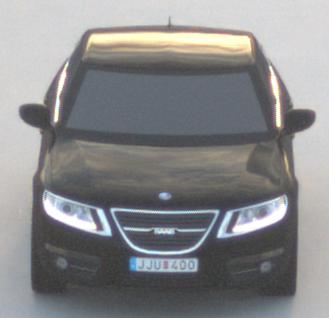
Make: Saab
Model: 5-Sep
Detailed model: 9-5 1.6T
Model produced from: 2010/06
Model produced until: 2011/12
Doors: 4
Color: black
Road condition: dry road
Daytime: sunrise or sunset
Contrast: low contrast